Field crop: maize
Growth stage: 2
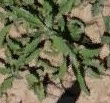
Species: atriplex